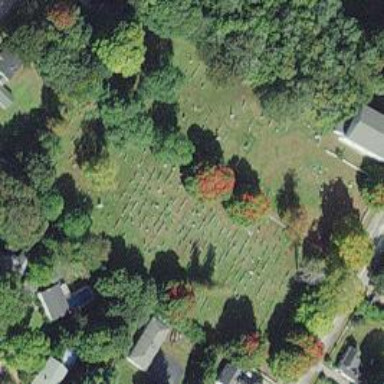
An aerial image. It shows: Cemetery.